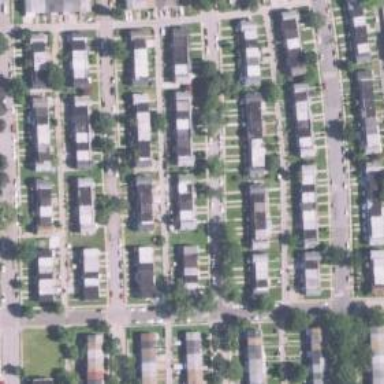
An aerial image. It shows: Neighborhood.